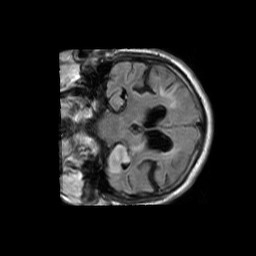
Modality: FLAIR
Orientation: coronal
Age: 79
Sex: male
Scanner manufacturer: philips
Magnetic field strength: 1.5 T
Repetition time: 11 s
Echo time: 0.14 s